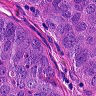
Metastatic tissue present: yes